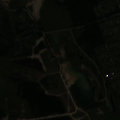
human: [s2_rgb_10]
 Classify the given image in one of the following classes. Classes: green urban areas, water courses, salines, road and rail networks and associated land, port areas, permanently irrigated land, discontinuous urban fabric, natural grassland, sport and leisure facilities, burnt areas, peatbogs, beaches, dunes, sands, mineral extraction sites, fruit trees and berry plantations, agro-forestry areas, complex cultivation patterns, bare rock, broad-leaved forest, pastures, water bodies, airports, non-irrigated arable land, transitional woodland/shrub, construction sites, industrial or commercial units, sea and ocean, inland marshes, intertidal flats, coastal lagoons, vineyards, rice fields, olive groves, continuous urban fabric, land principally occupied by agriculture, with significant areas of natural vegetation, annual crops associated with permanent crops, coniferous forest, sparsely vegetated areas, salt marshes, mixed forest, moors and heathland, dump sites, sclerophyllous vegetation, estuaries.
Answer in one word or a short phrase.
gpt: mineral extraction sites, pastures, complex cultivation patterns, land principally occupied by agriculture, with significant areas of natural vegetation, broad-leaved forest, water bodies